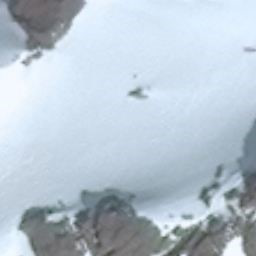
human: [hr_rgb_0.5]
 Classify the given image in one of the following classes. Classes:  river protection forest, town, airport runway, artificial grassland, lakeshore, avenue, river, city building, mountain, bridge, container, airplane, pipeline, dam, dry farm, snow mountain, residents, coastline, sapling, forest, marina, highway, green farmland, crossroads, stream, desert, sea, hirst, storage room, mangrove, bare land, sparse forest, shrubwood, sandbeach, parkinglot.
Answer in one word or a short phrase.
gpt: snow mountain